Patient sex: M
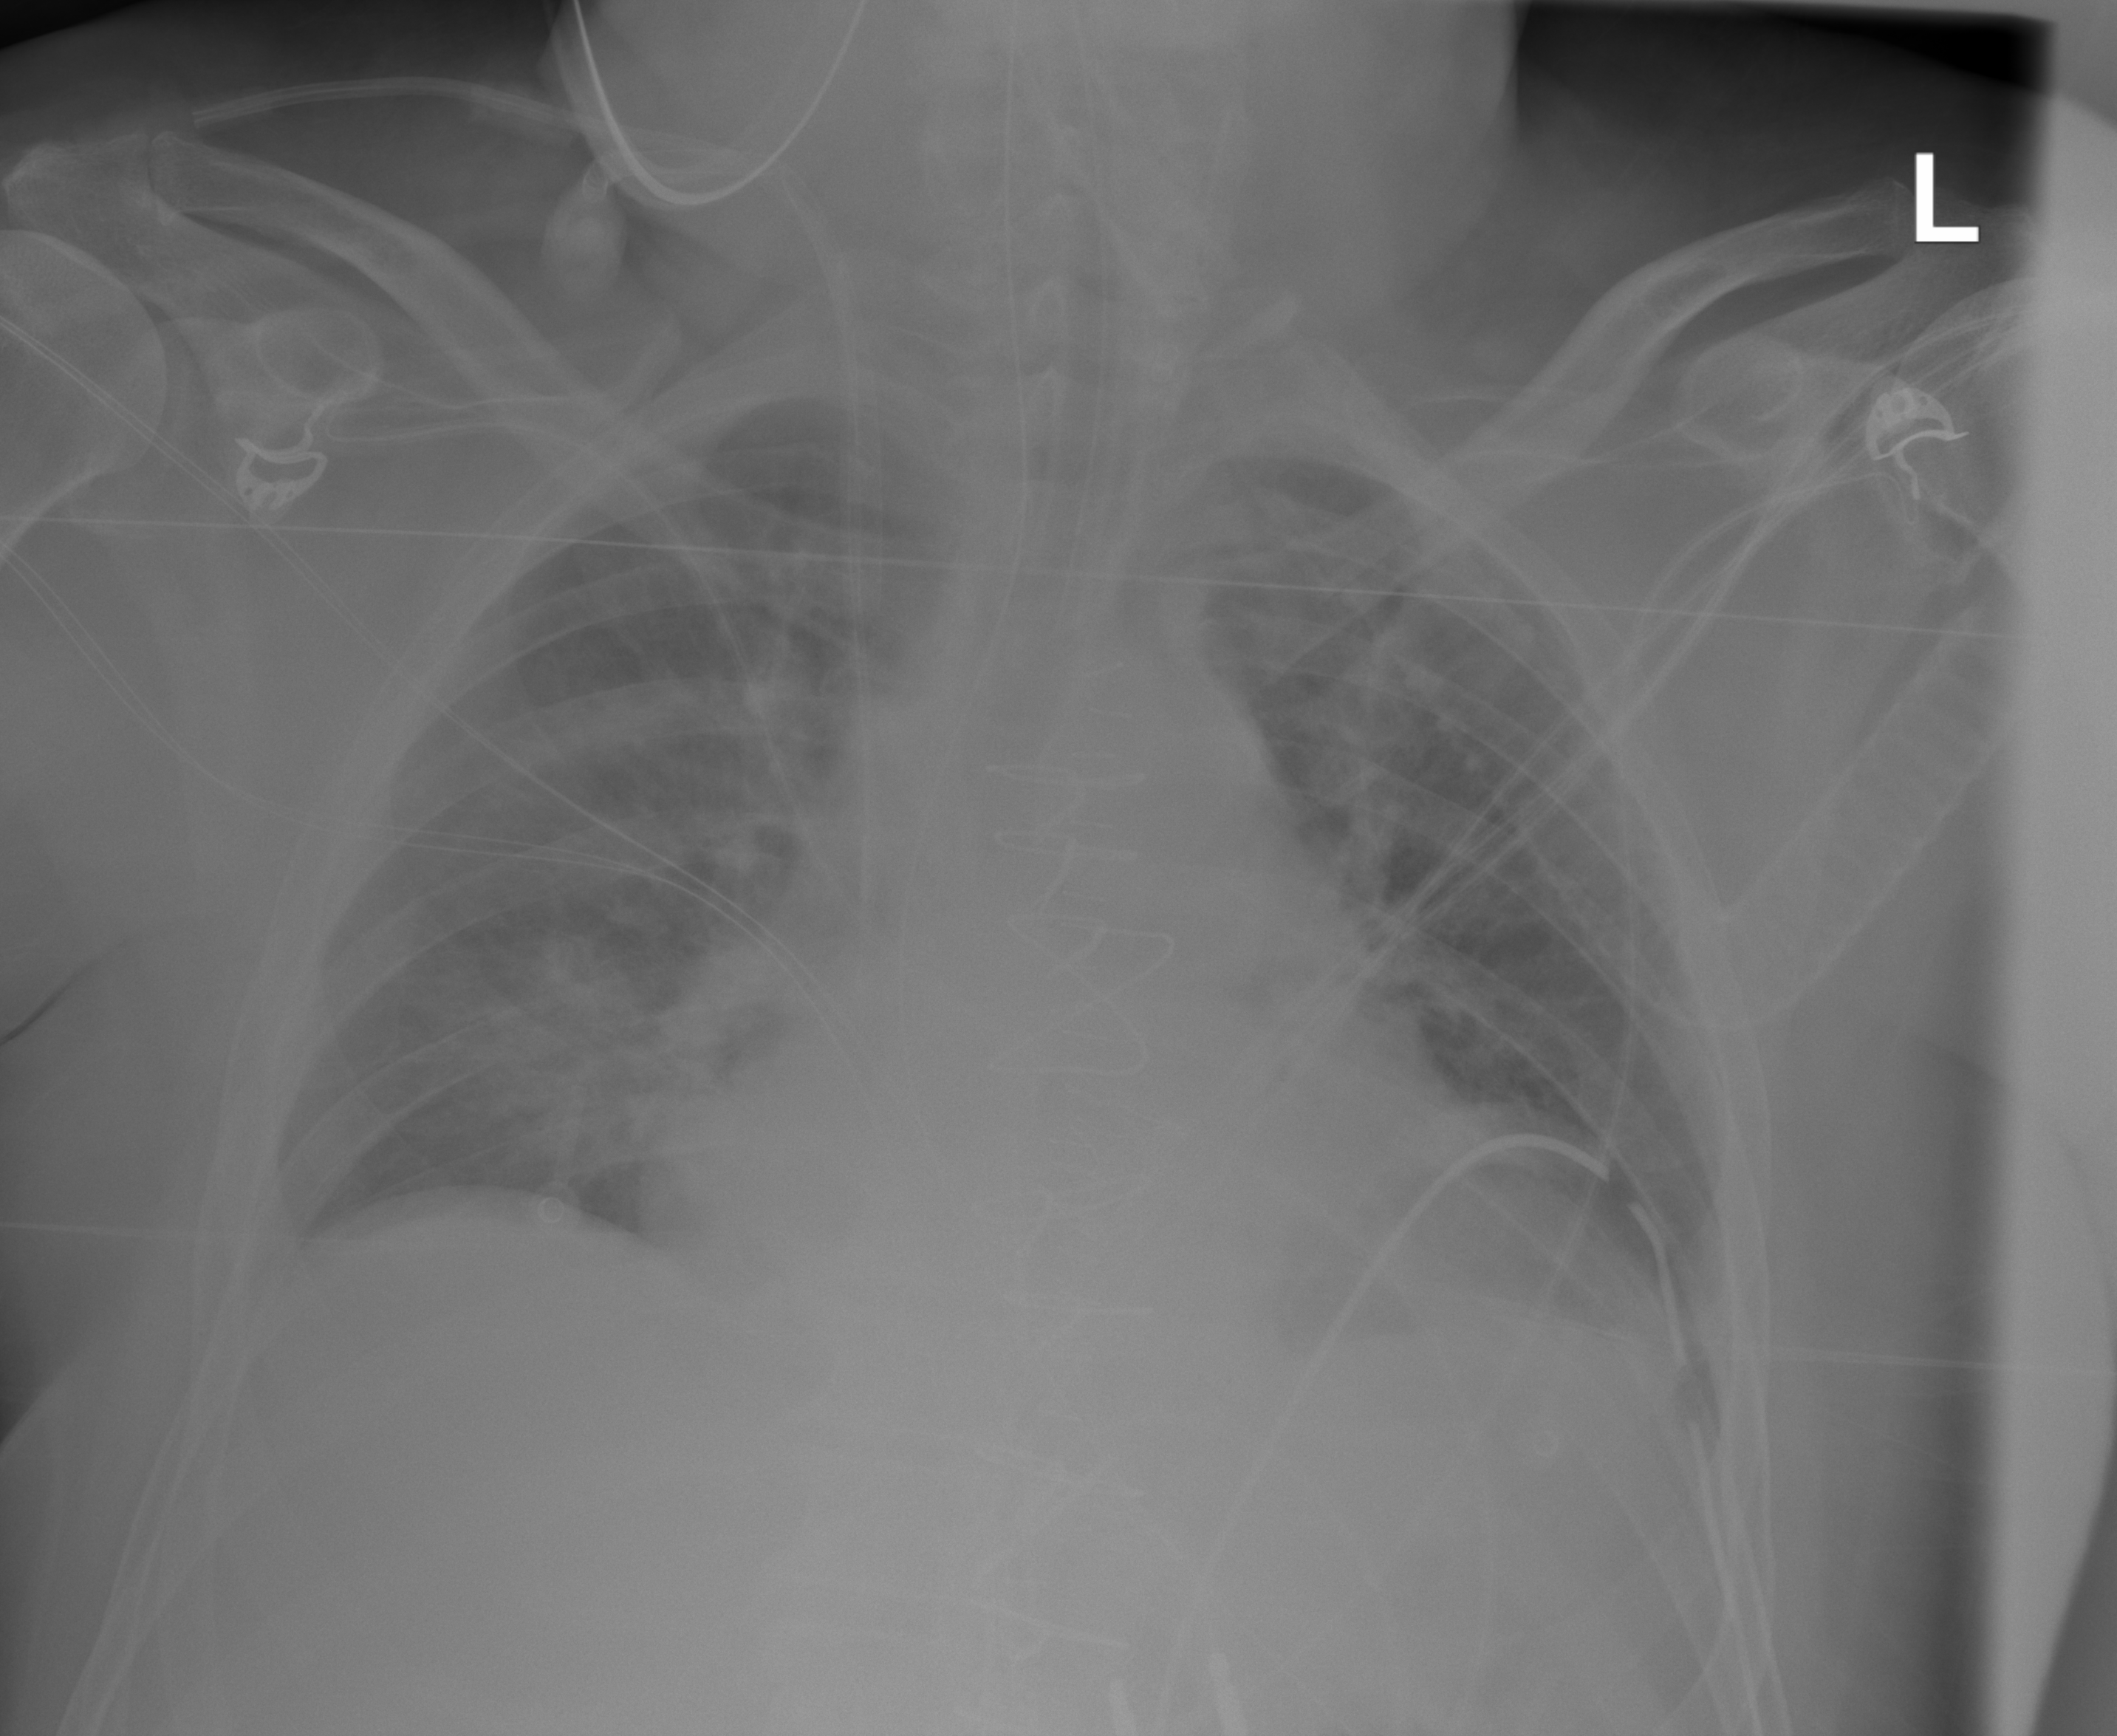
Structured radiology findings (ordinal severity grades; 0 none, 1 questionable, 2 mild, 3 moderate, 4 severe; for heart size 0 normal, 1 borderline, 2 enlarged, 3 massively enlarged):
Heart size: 2
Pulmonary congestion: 2
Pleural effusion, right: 2
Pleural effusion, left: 1
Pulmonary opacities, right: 2
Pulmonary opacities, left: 2
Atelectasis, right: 0
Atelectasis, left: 2